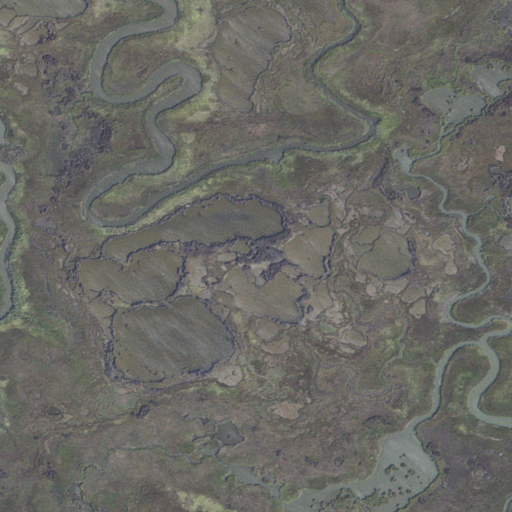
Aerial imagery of island in Virginia named Tunnels Island containing herbaceous wetlands and open water